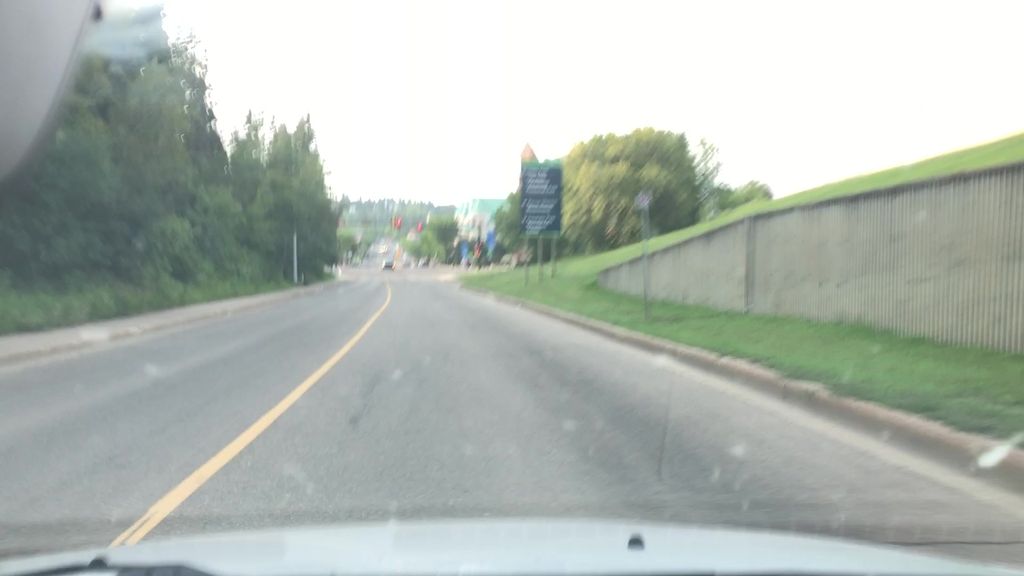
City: edmonton